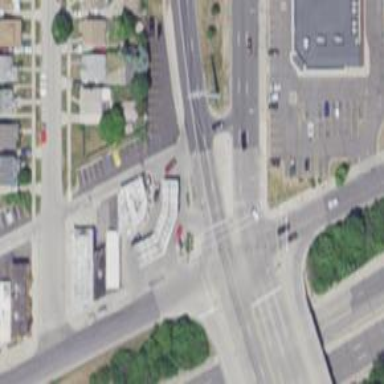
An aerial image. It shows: Footway located on traffic island.